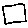
Label: square